Question: This is how I would like my code to look like:
'''
publshrID BkID_Title BkID_Title BkID_Title BkID_Title
---- ---- ------ ------ -------
9000 1502 Book#1 1301 Book#2 1101 Book#3 1402 Book#4
9042 1304 Book#1 1201 Book#2 1101 Book#3 1402 Book#4
'''
This is the code I've written
'''
WITH BKS AS(
SELECT ROW_NUMBER() over(partition by pb.publ_id order by BK.list_price DESC) AS RankN,
PB.publ_id AS publ,
CONVERT(varchar(25),book_id)+ ' '+ title AS Main
FROM bkinfo.publishers AS PB
INNER JOIN bkinfo.books AS BK ON PB.publ_id = BK.publ_id
)
SELECT BKS.publ,
CASE WHEN RankN = 1 THEN MAIN ELSE '' END AS a,
CASE WHEN RankN = 2 THEN MAIN ELSE '' END AS b,
CASE WHEN RankN = 3 THEN MAIN ELSE '' END AS c,
CASE WHEN RankN = 4 THEN MAIN ELSE '' END AS d
FROM BKS
'''
It's not quite right. What am I doing wrong?

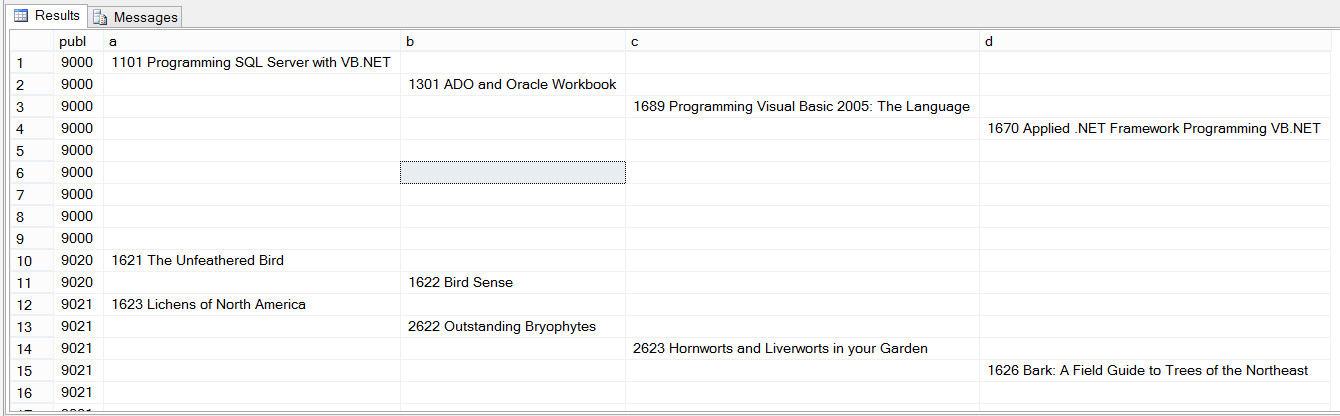
Answer: Try:
'''
WITH BKS AS(
SELECT ROW_NUMBER() over(partition by pb.publ_id order by BK.list_price DESC) AS RankN,
PB.publ_id AS publ,
CONVERT(varchar(25),book_id)+ ' '+ title AS Main
FROM bkinfo.publishers AS PB
INNER JOIN bkinfo.books AS BK ON PB.publ_id = BK.publ_id
)
SELECT BKS.publ,
max(CASE WHEN RankN = 1 THEN MAIN END) AS a,
max(CASE WHEN RankN = 2 THEN MAIN END) AS b,
max(CASE WHEN RankN = 3 THEN MAIN END) AS c,
max(CASE WHEN RankN = 4 THEN MAIN END) AS d
FROM BKS
GROUP BY BKS.publ
'''